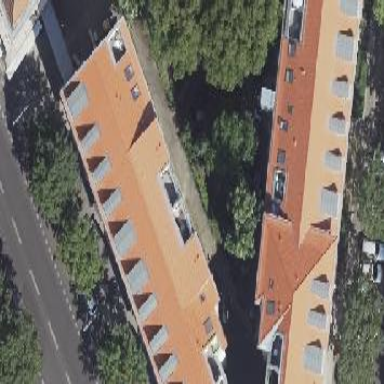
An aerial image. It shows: Apartments building with gabled roof oriented along.